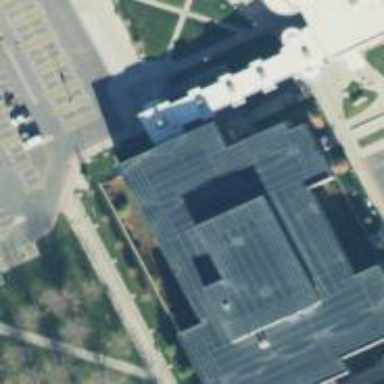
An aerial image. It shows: View of university building.